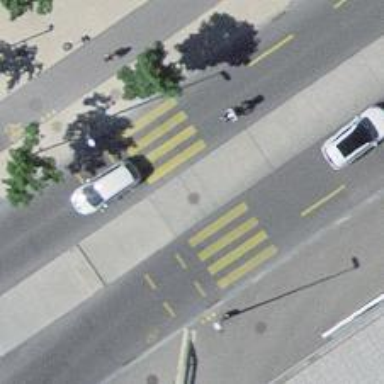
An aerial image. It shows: Zebra crossing with crossing island.